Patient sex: M
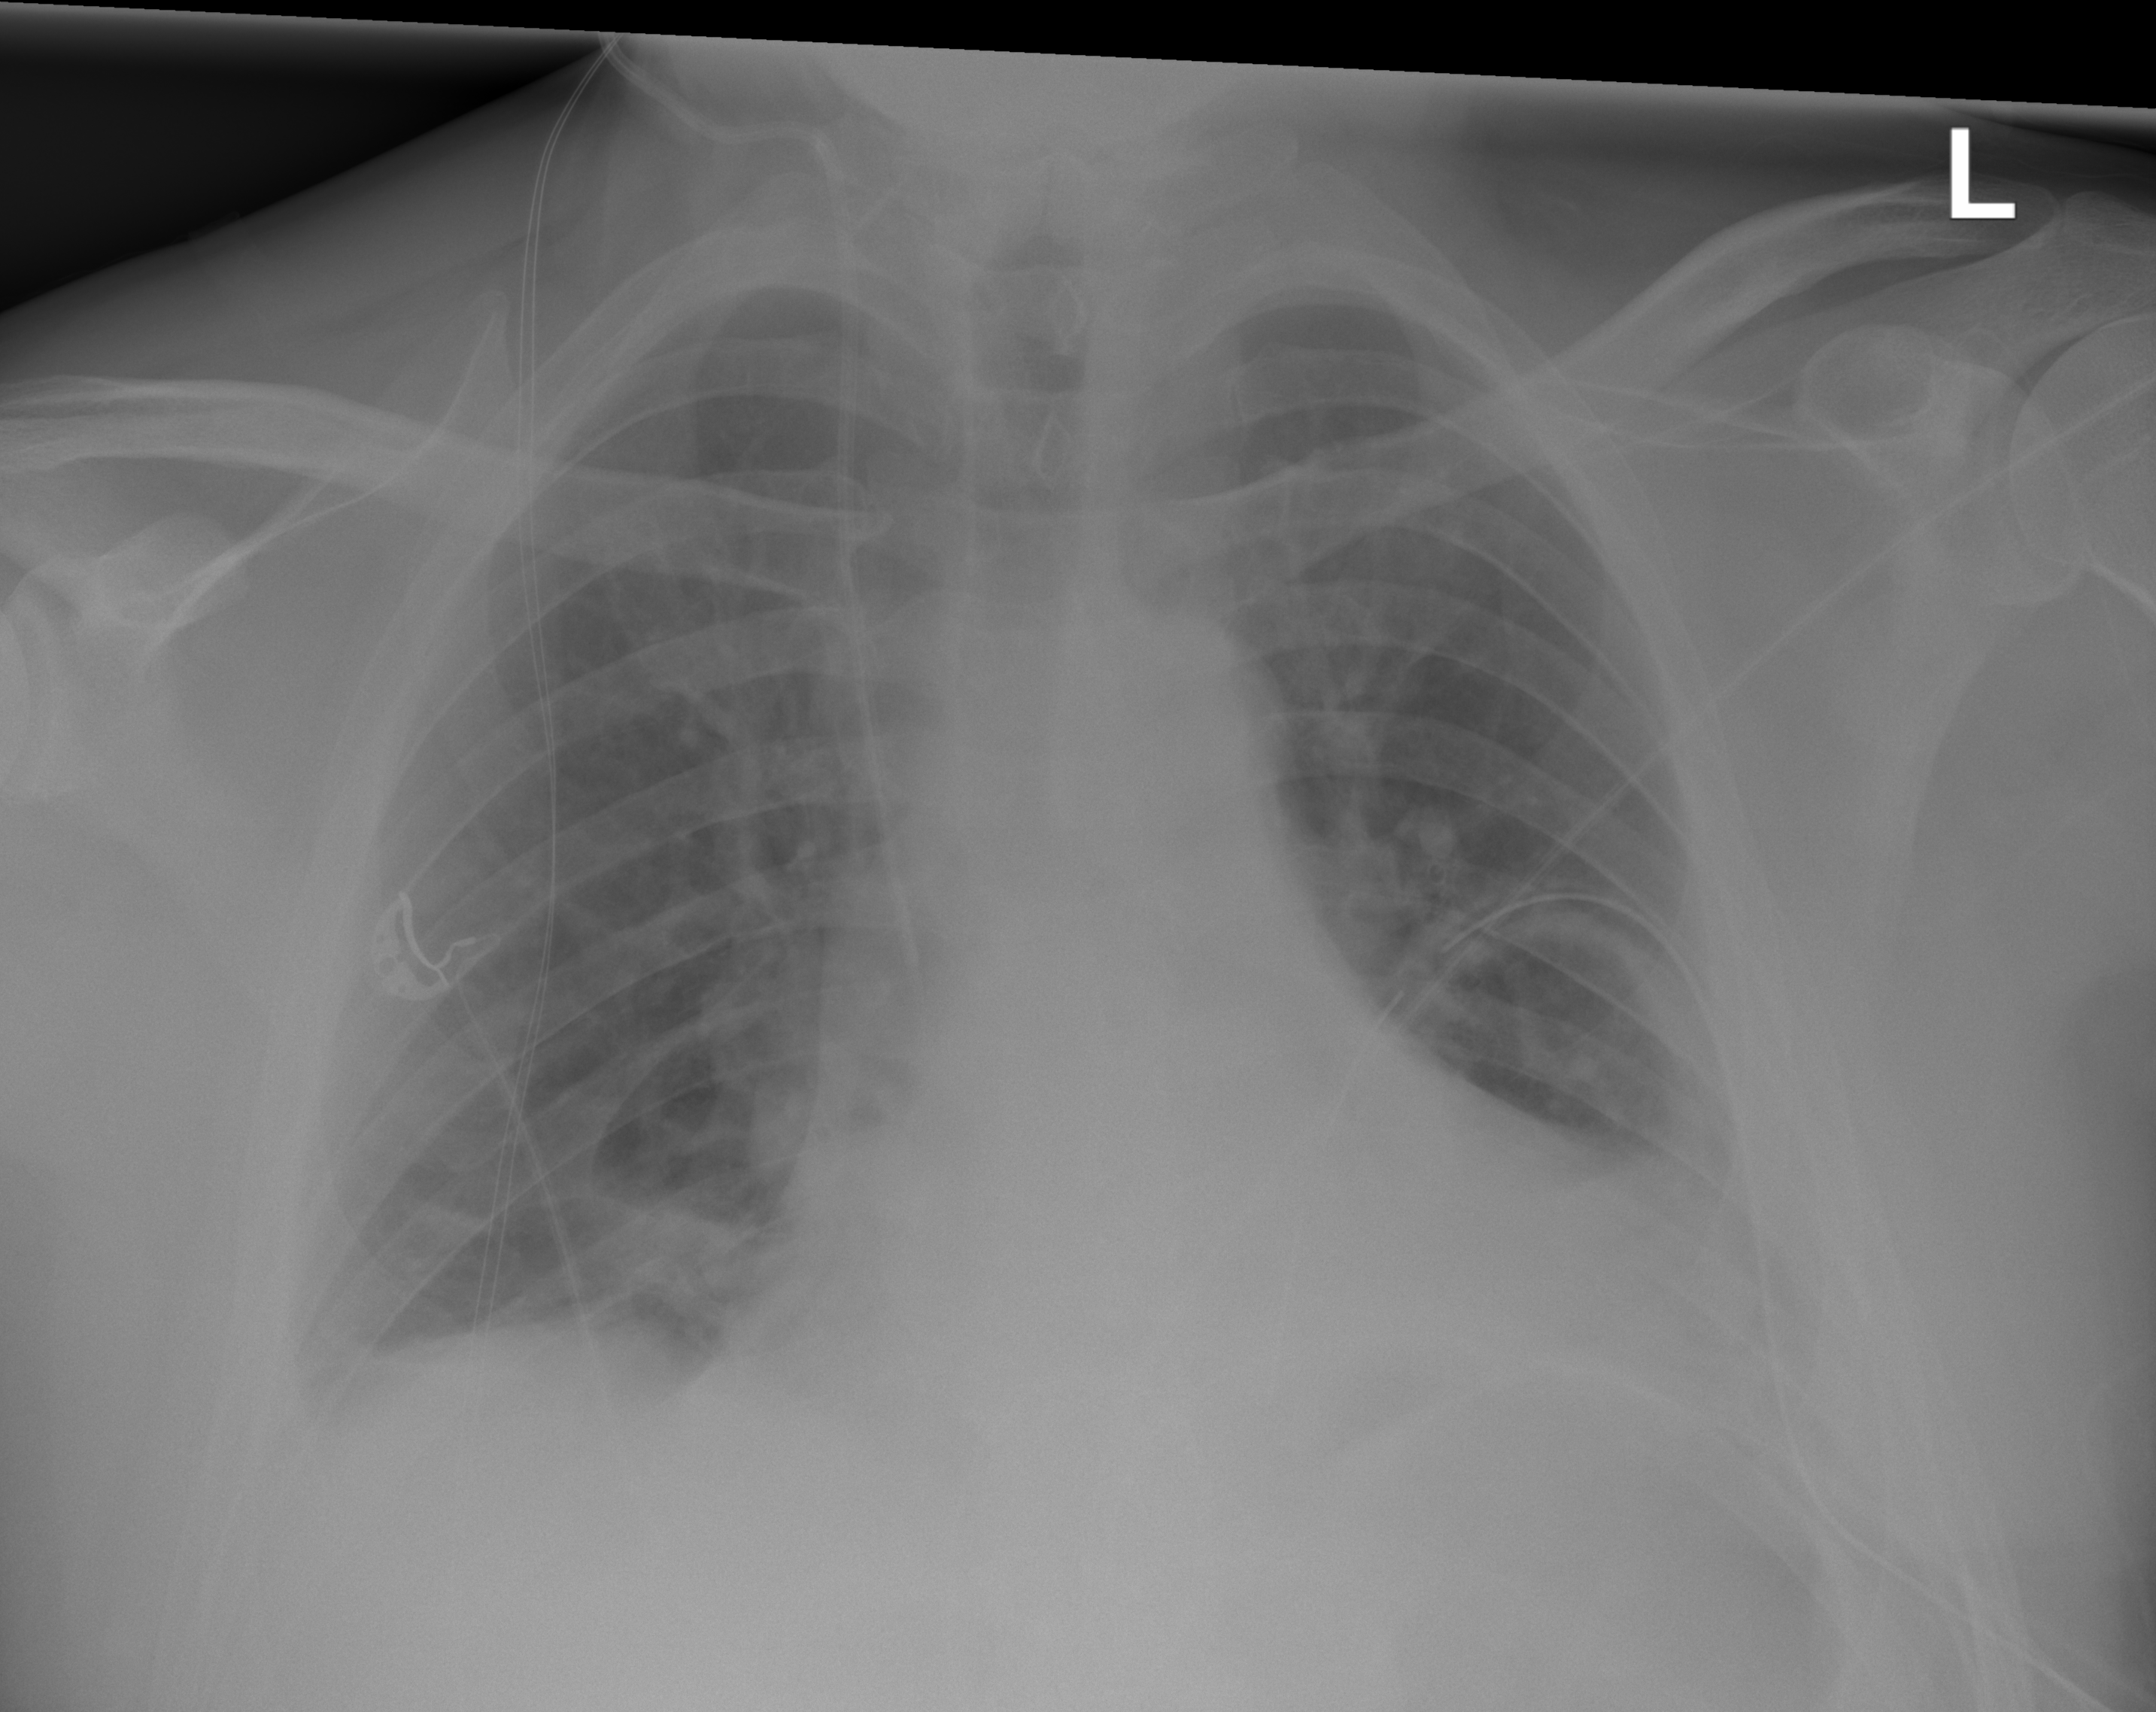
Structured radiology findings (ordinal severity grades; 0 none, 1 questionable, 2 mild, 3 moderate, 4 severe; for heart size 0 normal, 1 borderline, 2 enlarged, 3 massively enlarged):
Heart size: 0
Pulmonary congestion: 0
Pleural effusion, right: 2
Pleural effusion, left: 3
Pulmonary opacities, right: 0
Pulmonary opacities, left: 1
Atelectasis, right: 2
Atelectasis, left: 2